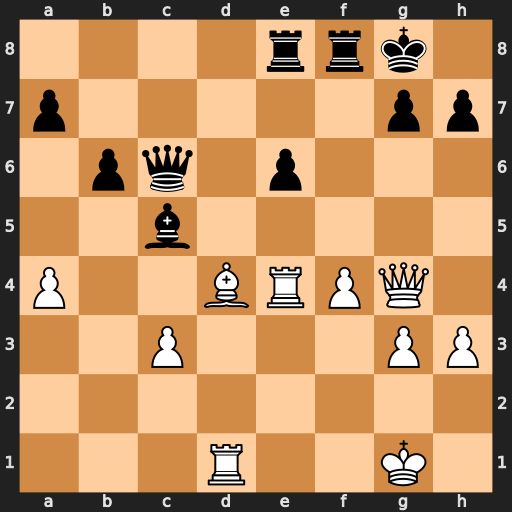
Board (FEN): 4rrk1/p5pp/1pq1p3/2b5/P2BRPQ1/2P3PP/8/3R2K1
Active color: w
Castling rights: -
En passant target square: -
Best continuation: Qxg7#